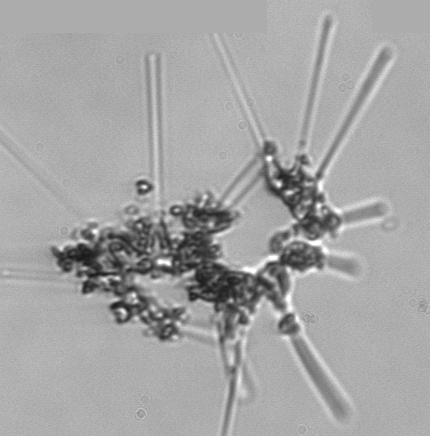
Label: Asterionellopsis_glacialis